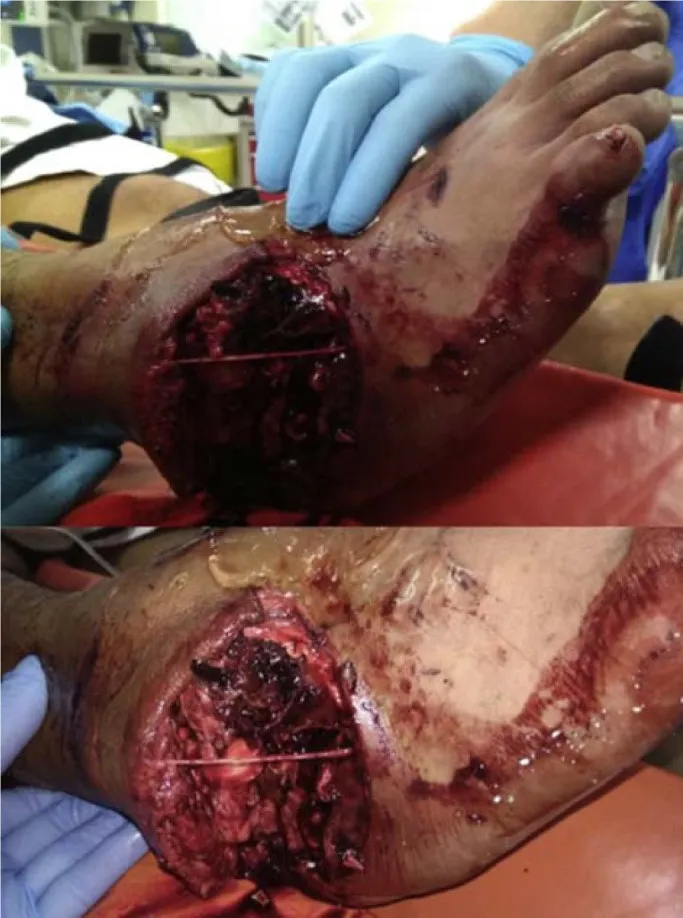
Clinical photograph of the lateral ankle wound with gross ankle deformity.
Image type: medical_photograph (other_medical_photograph)